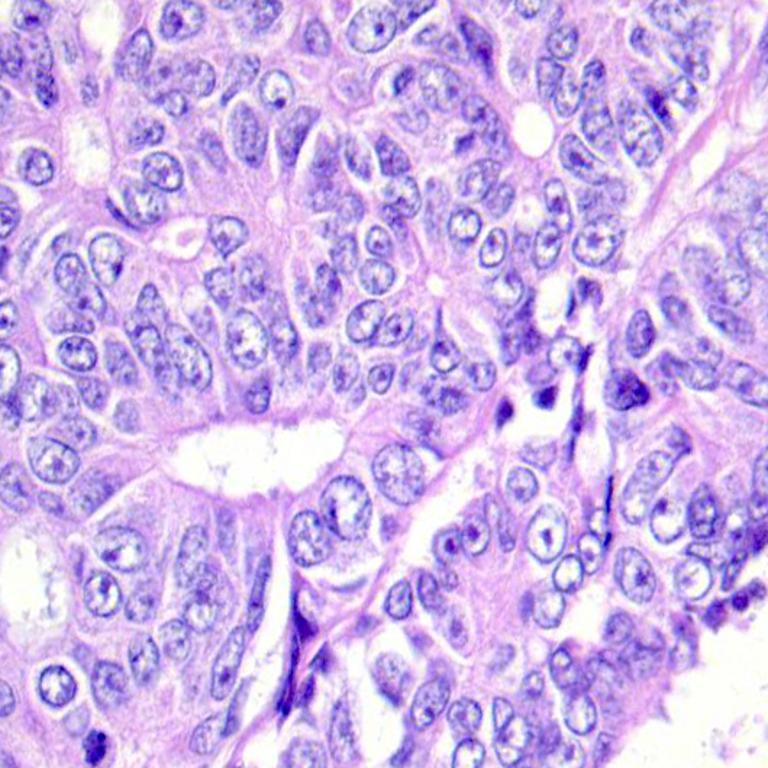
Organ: colon
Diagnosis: adenocarcinomas